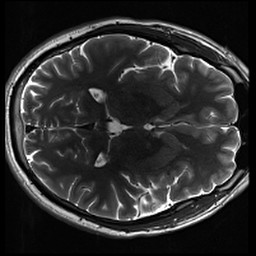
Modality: inplaneT2
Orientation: axial